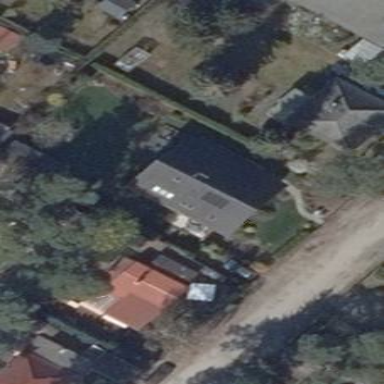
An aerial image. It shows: House with gabled roof oriented along the length of the building.